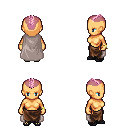
a pixel art fantasy rpg character, female body template, human, tanned skin, gray cape, robe skirt, pink short mohawk hairstyle, bracelets, ghillies, four views (front, back, left, right), 2x2 character sprite sheet, small pixel art, hard edges, no anti-aliasing